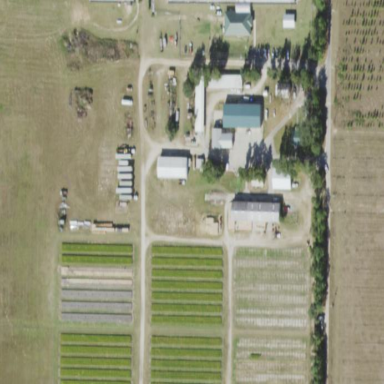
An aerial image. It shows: Plant nursery area.